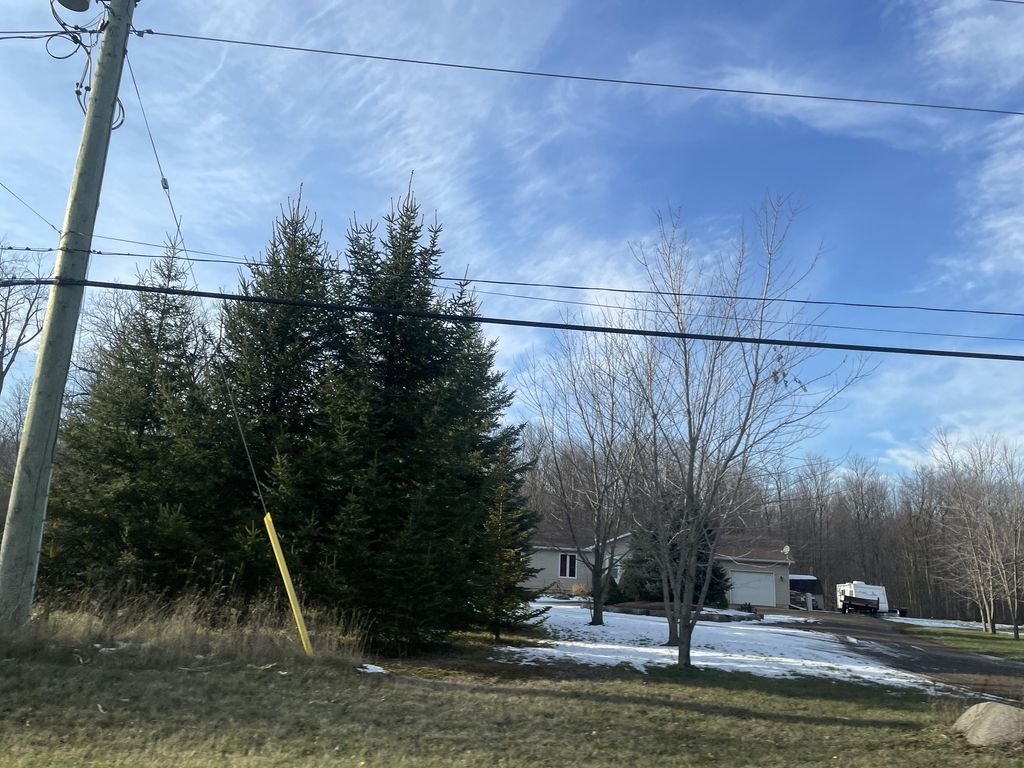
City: kitchener-waterloo